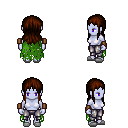
a pixel art fantasy rpg character, female body template, dark elf, purple skin, green tattered cape, metal pants, brown unkempt hairstyle, leather bracers, white slippers, four views (front, back, left, right), 2x2 character sprite sheet, small pixel art, hard edges, no anti-aliasing